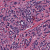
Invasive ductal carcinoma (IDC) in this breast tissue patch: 1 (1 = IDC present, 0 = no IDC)